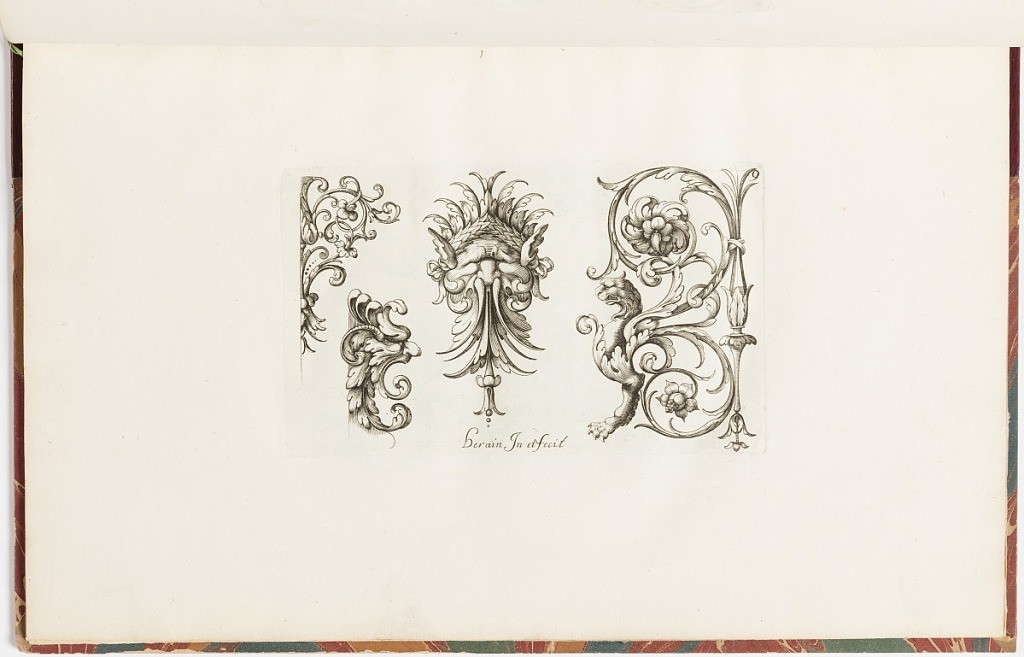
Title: Ornament Designs
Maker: Jean Bérain, the elder, French, 1640 – 1711
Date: ca.1670–ca.1700
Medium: Etching and engraving on laid paper
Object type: Print
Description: A plate with four ornament designs featuring grotesques motifs. In the center a mask with scrolling foliage. The other three ornaments incorporate scrolling masks and terminal figures, foliage, acanthus leaves, flowers, fleurons, and rosettes. The plate is signed and numbered.